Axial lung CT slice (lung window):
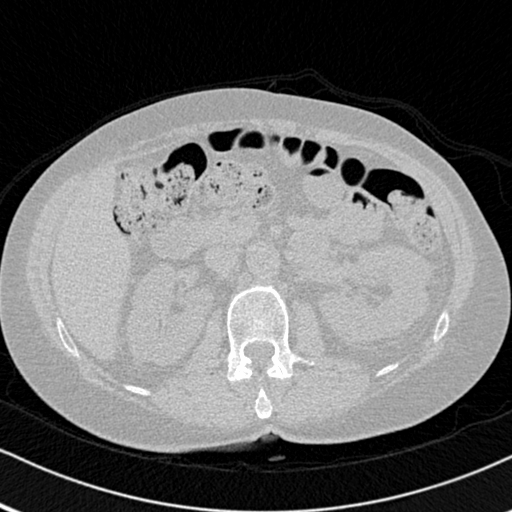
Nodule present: no